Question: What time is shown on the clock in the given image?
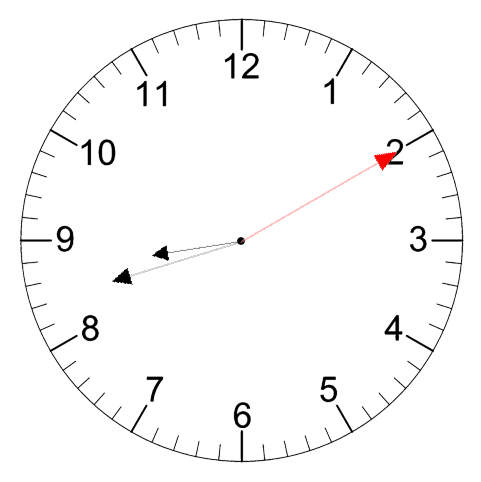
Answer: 08:42:10